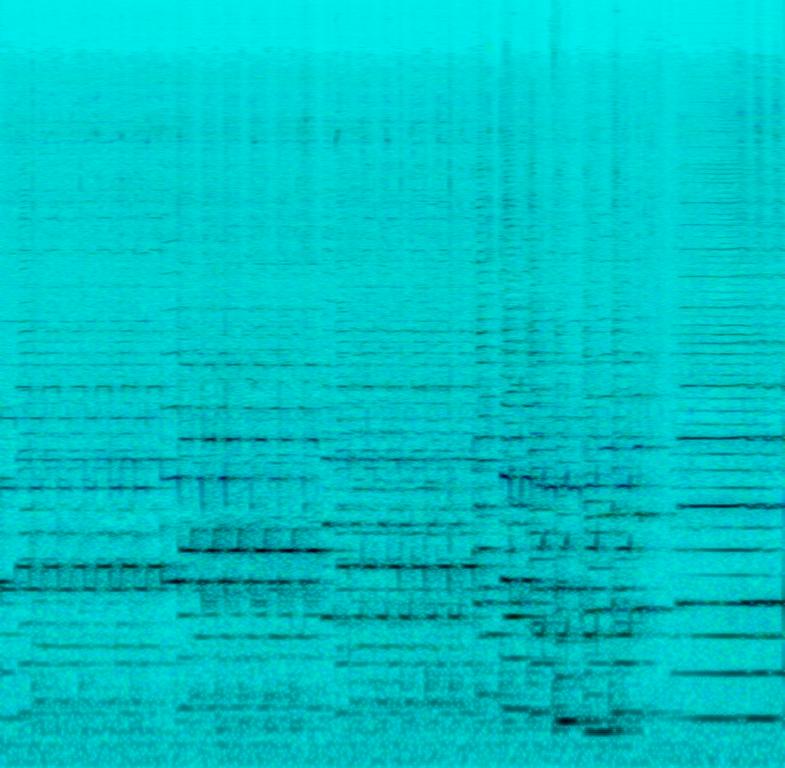
This song features a flute playing the main melody. The flute plays staccato notes and allows only the last note to be sustained. This is accompanied by a cello playing the same melody in the lower register. There are no voices in this song. This song is an instrumental. This folk song features no other instruments. This song can be played in an animation movie featuring fairies.